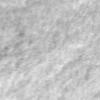
Label: no_change